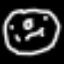
Label: donut